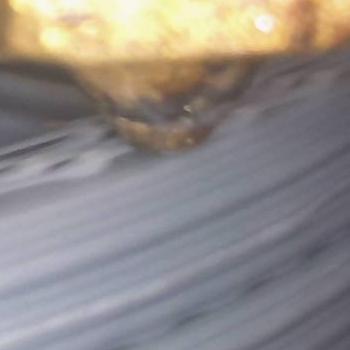
Flow rate: 35%